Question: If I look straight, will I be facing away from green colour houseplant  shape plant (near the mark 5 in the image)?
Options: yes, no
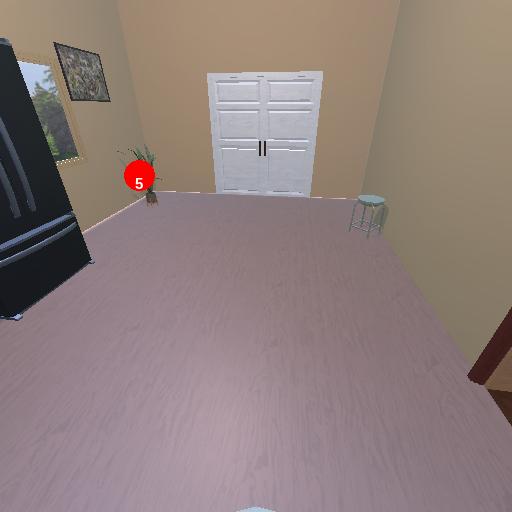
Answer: yes